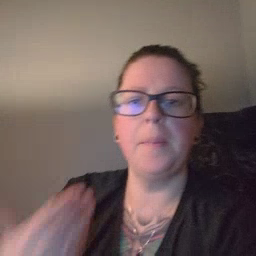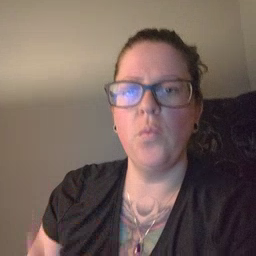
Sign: before